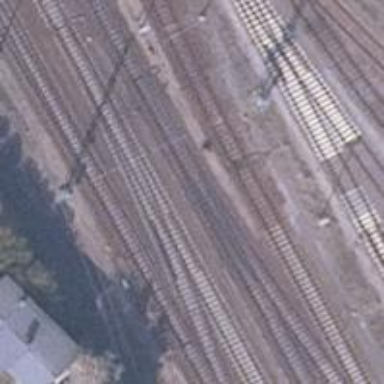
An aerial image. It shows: Wedge used for railway derailment.